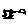
Label: cat